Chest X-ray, PA view. Patient: 56 years old, sex M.
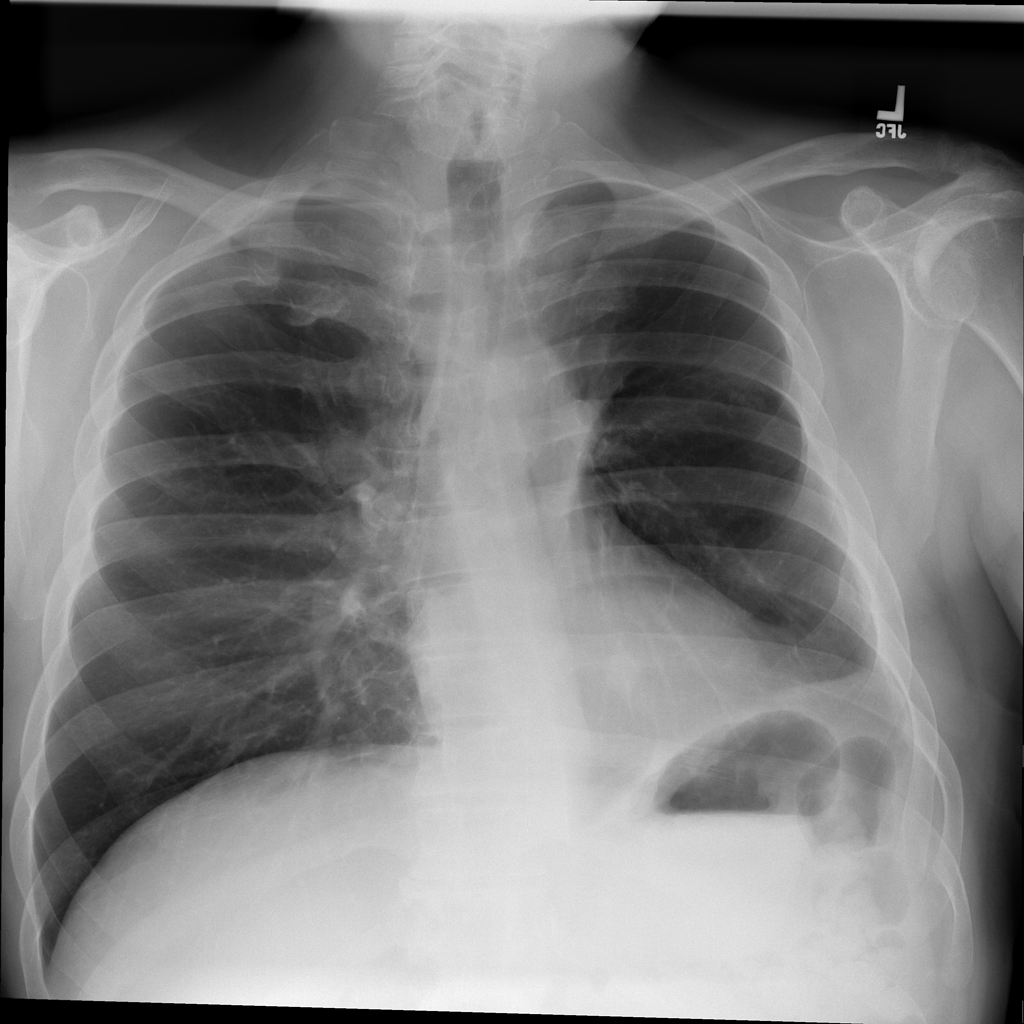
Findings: Nodule